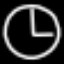
Label: clock